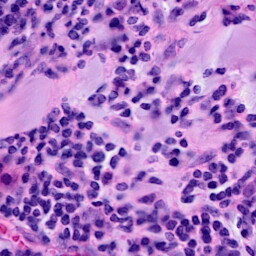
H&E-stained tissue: Breast